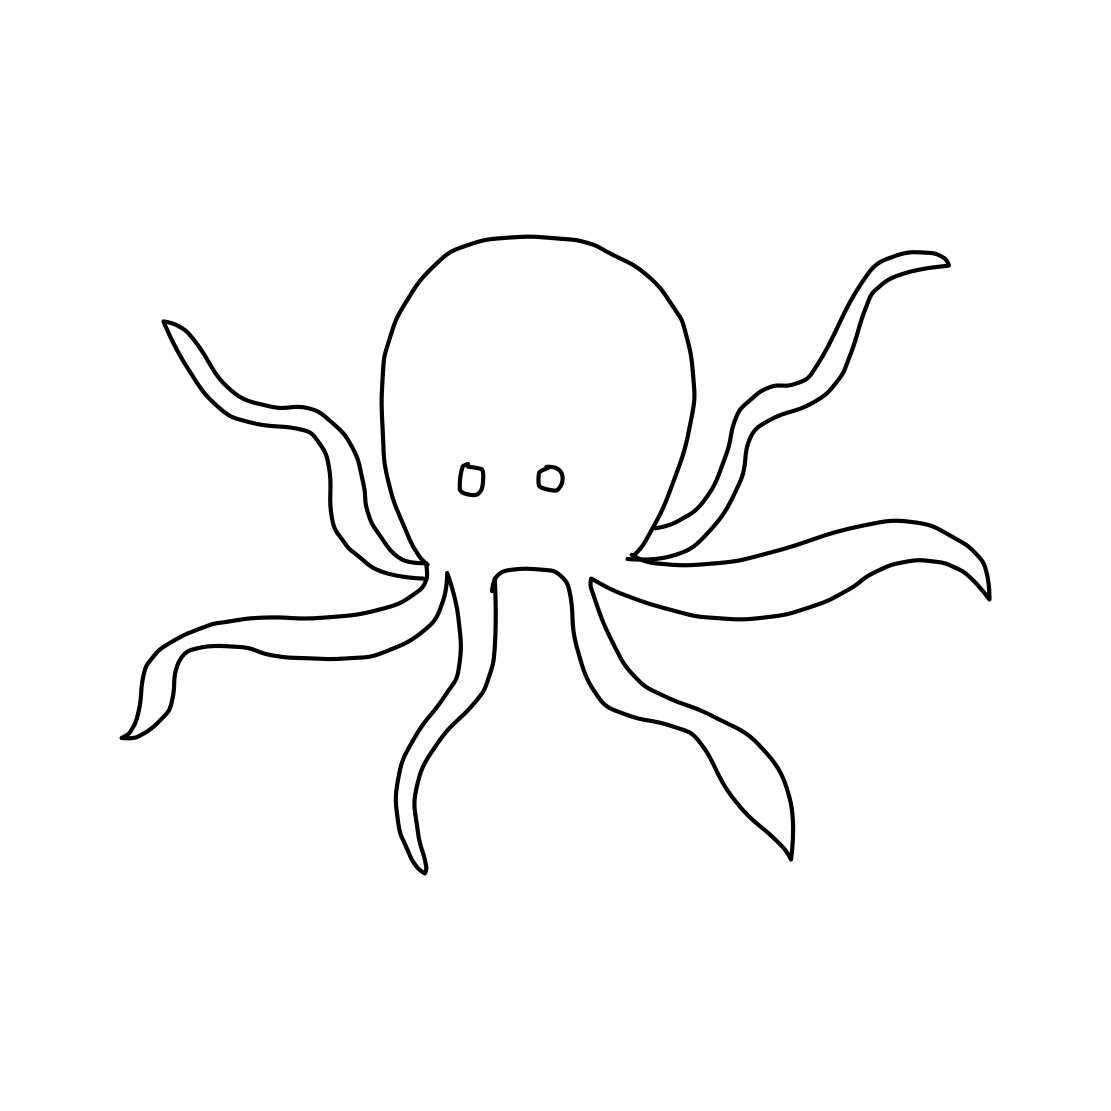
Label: octopus